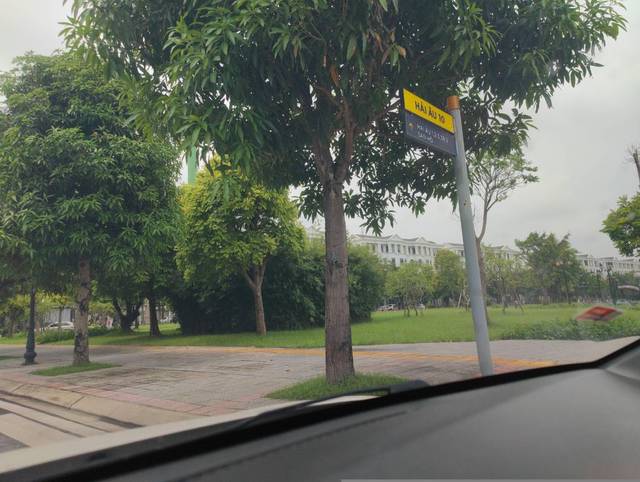
Region: Vietnam
Coordinates: 20.987, 105.953